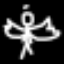
Label: angel